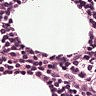
Metastatic tissue present: no